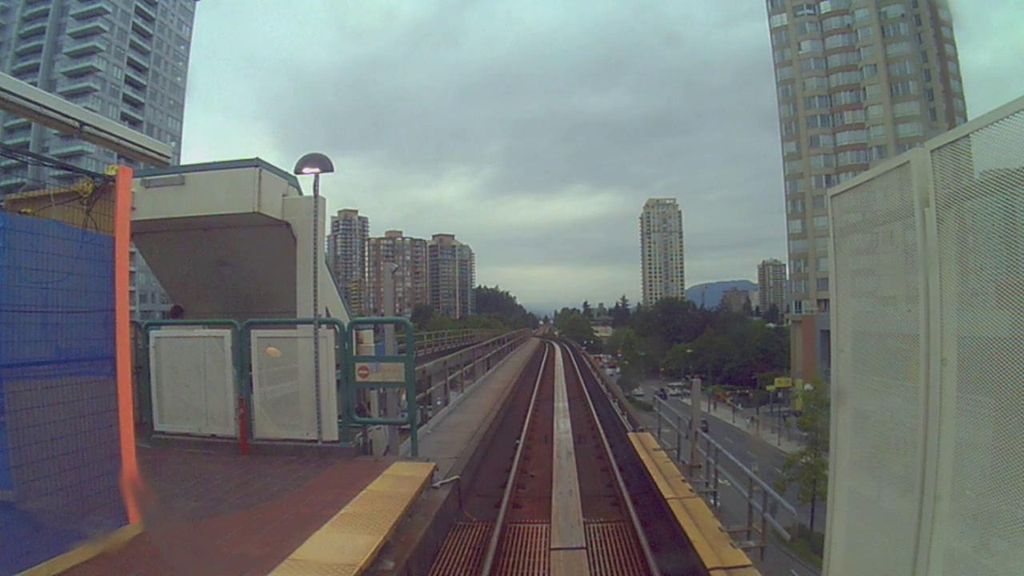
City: vancouver